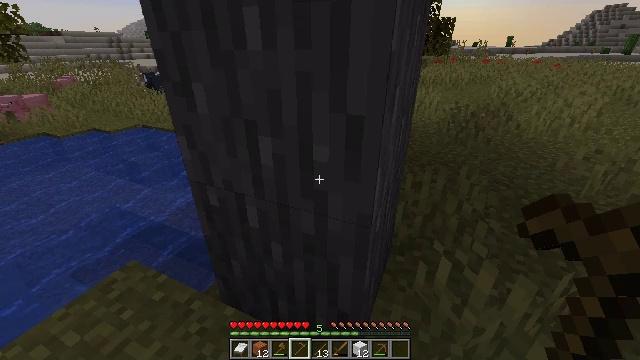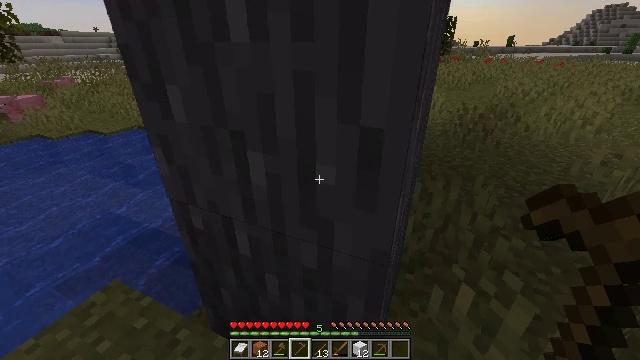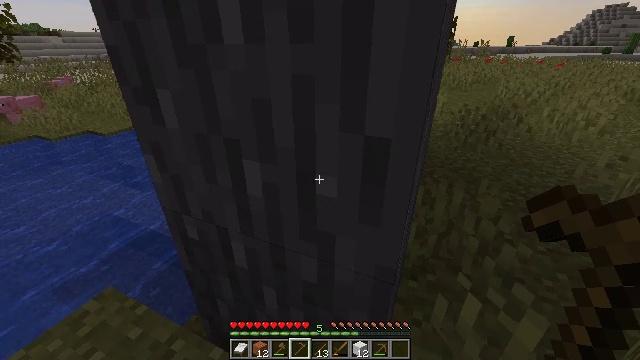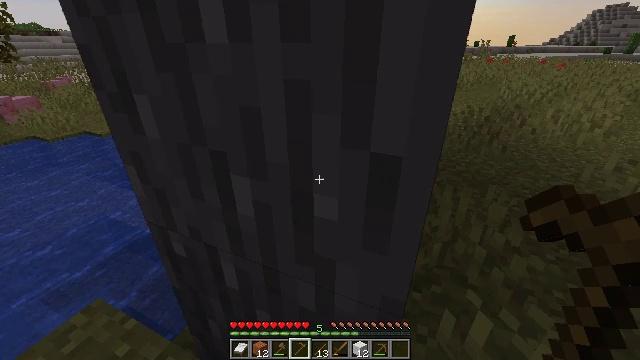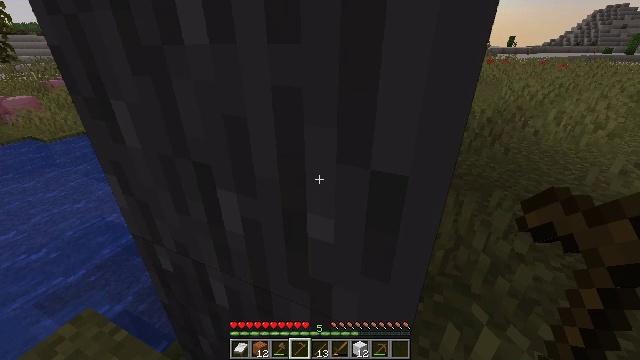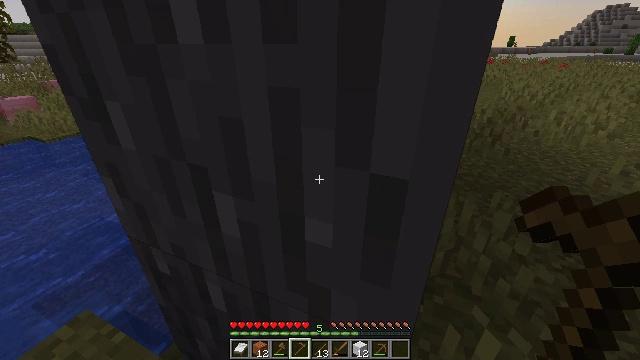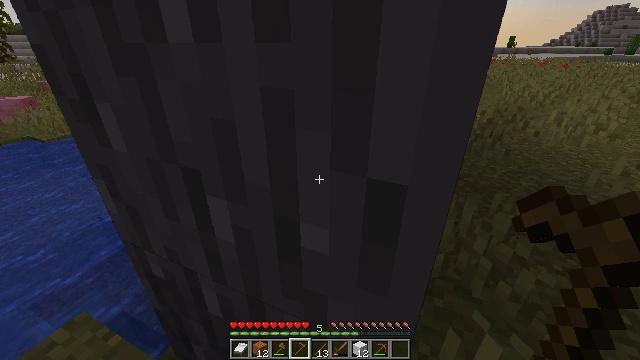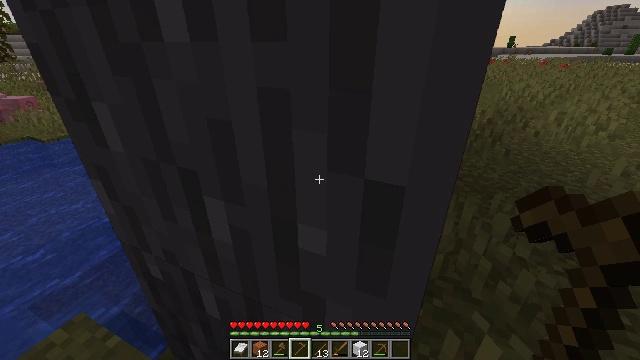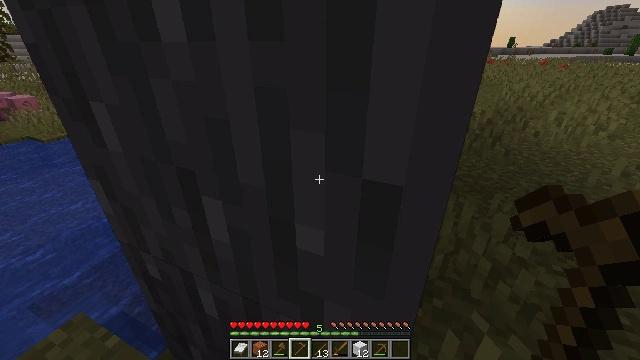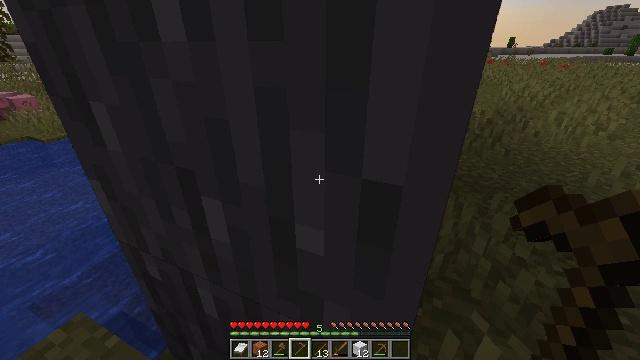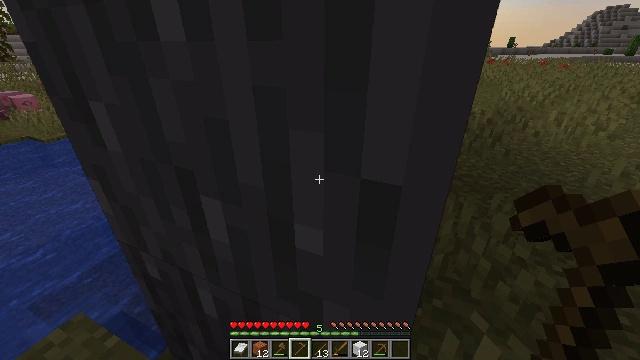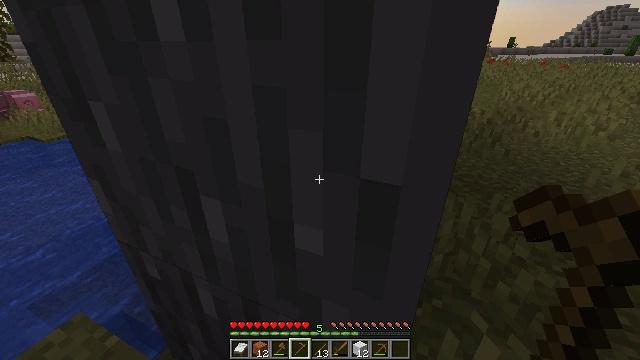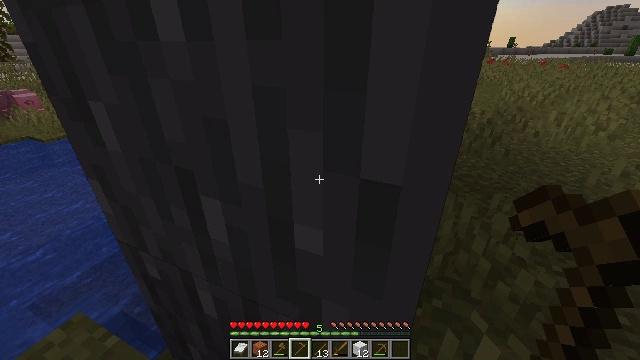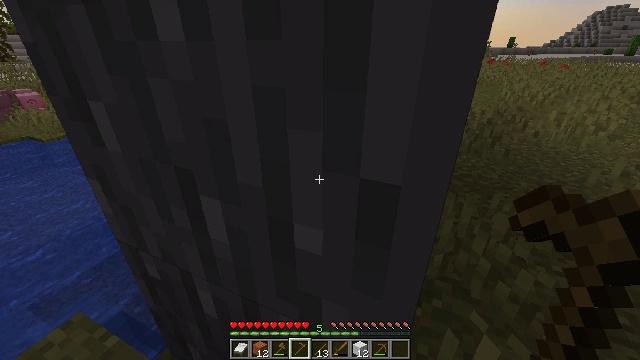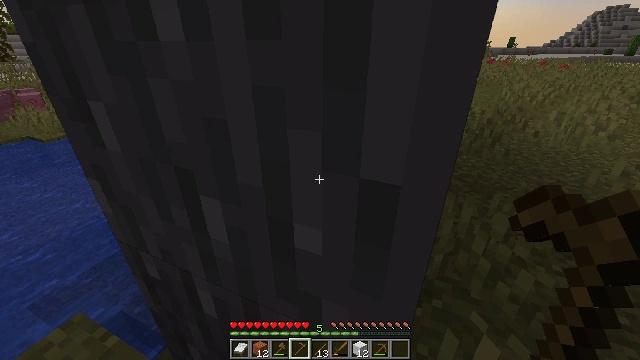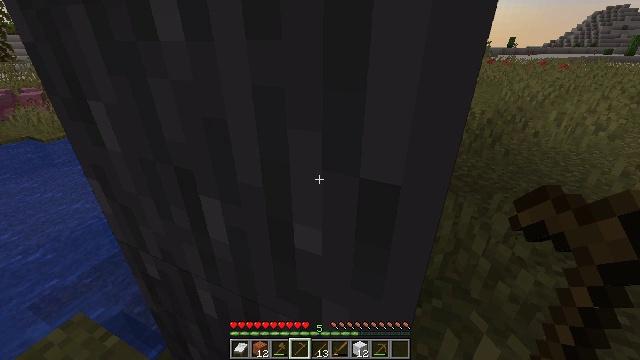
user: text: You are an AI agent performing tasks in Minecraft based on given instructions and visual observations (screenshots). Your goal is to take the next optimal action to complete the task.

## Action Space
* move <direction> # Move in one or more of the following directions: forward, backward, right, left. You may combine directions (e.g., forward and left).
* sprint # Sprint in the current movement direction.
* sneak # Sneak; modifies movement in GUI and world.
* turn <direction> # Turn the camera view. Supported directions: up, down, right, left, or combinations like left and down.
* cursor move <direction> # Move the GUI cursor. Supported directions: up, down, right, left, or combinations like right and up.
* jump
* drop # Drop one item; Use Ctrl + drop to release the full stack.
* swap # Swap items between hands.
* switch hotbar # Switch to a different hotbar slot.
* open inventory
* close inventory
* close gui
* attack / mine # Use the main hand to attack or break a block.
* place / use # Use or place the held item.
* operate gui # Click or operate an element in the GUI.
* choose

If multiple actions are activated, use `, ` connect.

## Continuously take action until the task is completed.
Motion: motion action
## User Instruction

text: Break the acacia log from the tree.
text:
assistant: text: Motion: move forward
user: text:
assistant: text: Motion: no_op
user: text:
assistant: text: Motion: no_op
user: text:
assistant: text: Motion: no_op
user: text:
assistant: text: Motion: no_op
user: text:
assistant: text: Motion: no_op
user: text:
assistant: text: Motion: no_op
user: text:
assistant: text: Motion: no_op
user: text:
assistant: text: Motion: no_op
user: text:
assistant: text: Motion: no_op
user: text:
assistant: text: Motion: no_op
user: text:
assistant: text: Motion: no_op
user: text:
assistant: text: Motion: no_op
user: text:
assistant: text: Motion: no_op
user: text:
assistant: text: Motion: no_op
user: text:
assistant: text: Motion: no_op
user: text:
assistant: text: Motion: no_op
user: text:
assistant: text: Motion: no_op
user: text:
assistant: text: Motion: no_op
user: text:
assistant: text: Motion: no_op
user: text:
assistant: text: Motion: no_op
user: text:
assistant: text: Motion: no_op
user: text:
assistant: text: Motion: no_op
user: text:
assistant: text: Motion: no_op
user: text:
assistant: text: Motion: no_op
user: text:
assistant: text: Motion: no_op
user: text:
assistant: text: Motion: no_op
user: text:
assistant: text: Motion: no_op
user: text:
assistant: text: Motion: no_op
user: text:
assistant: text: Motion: switch to hotbar 3